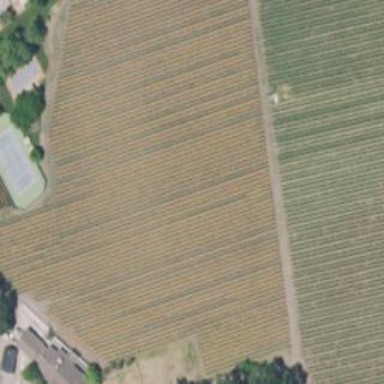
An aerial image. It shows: Vineyard with grape crops.